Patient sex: M
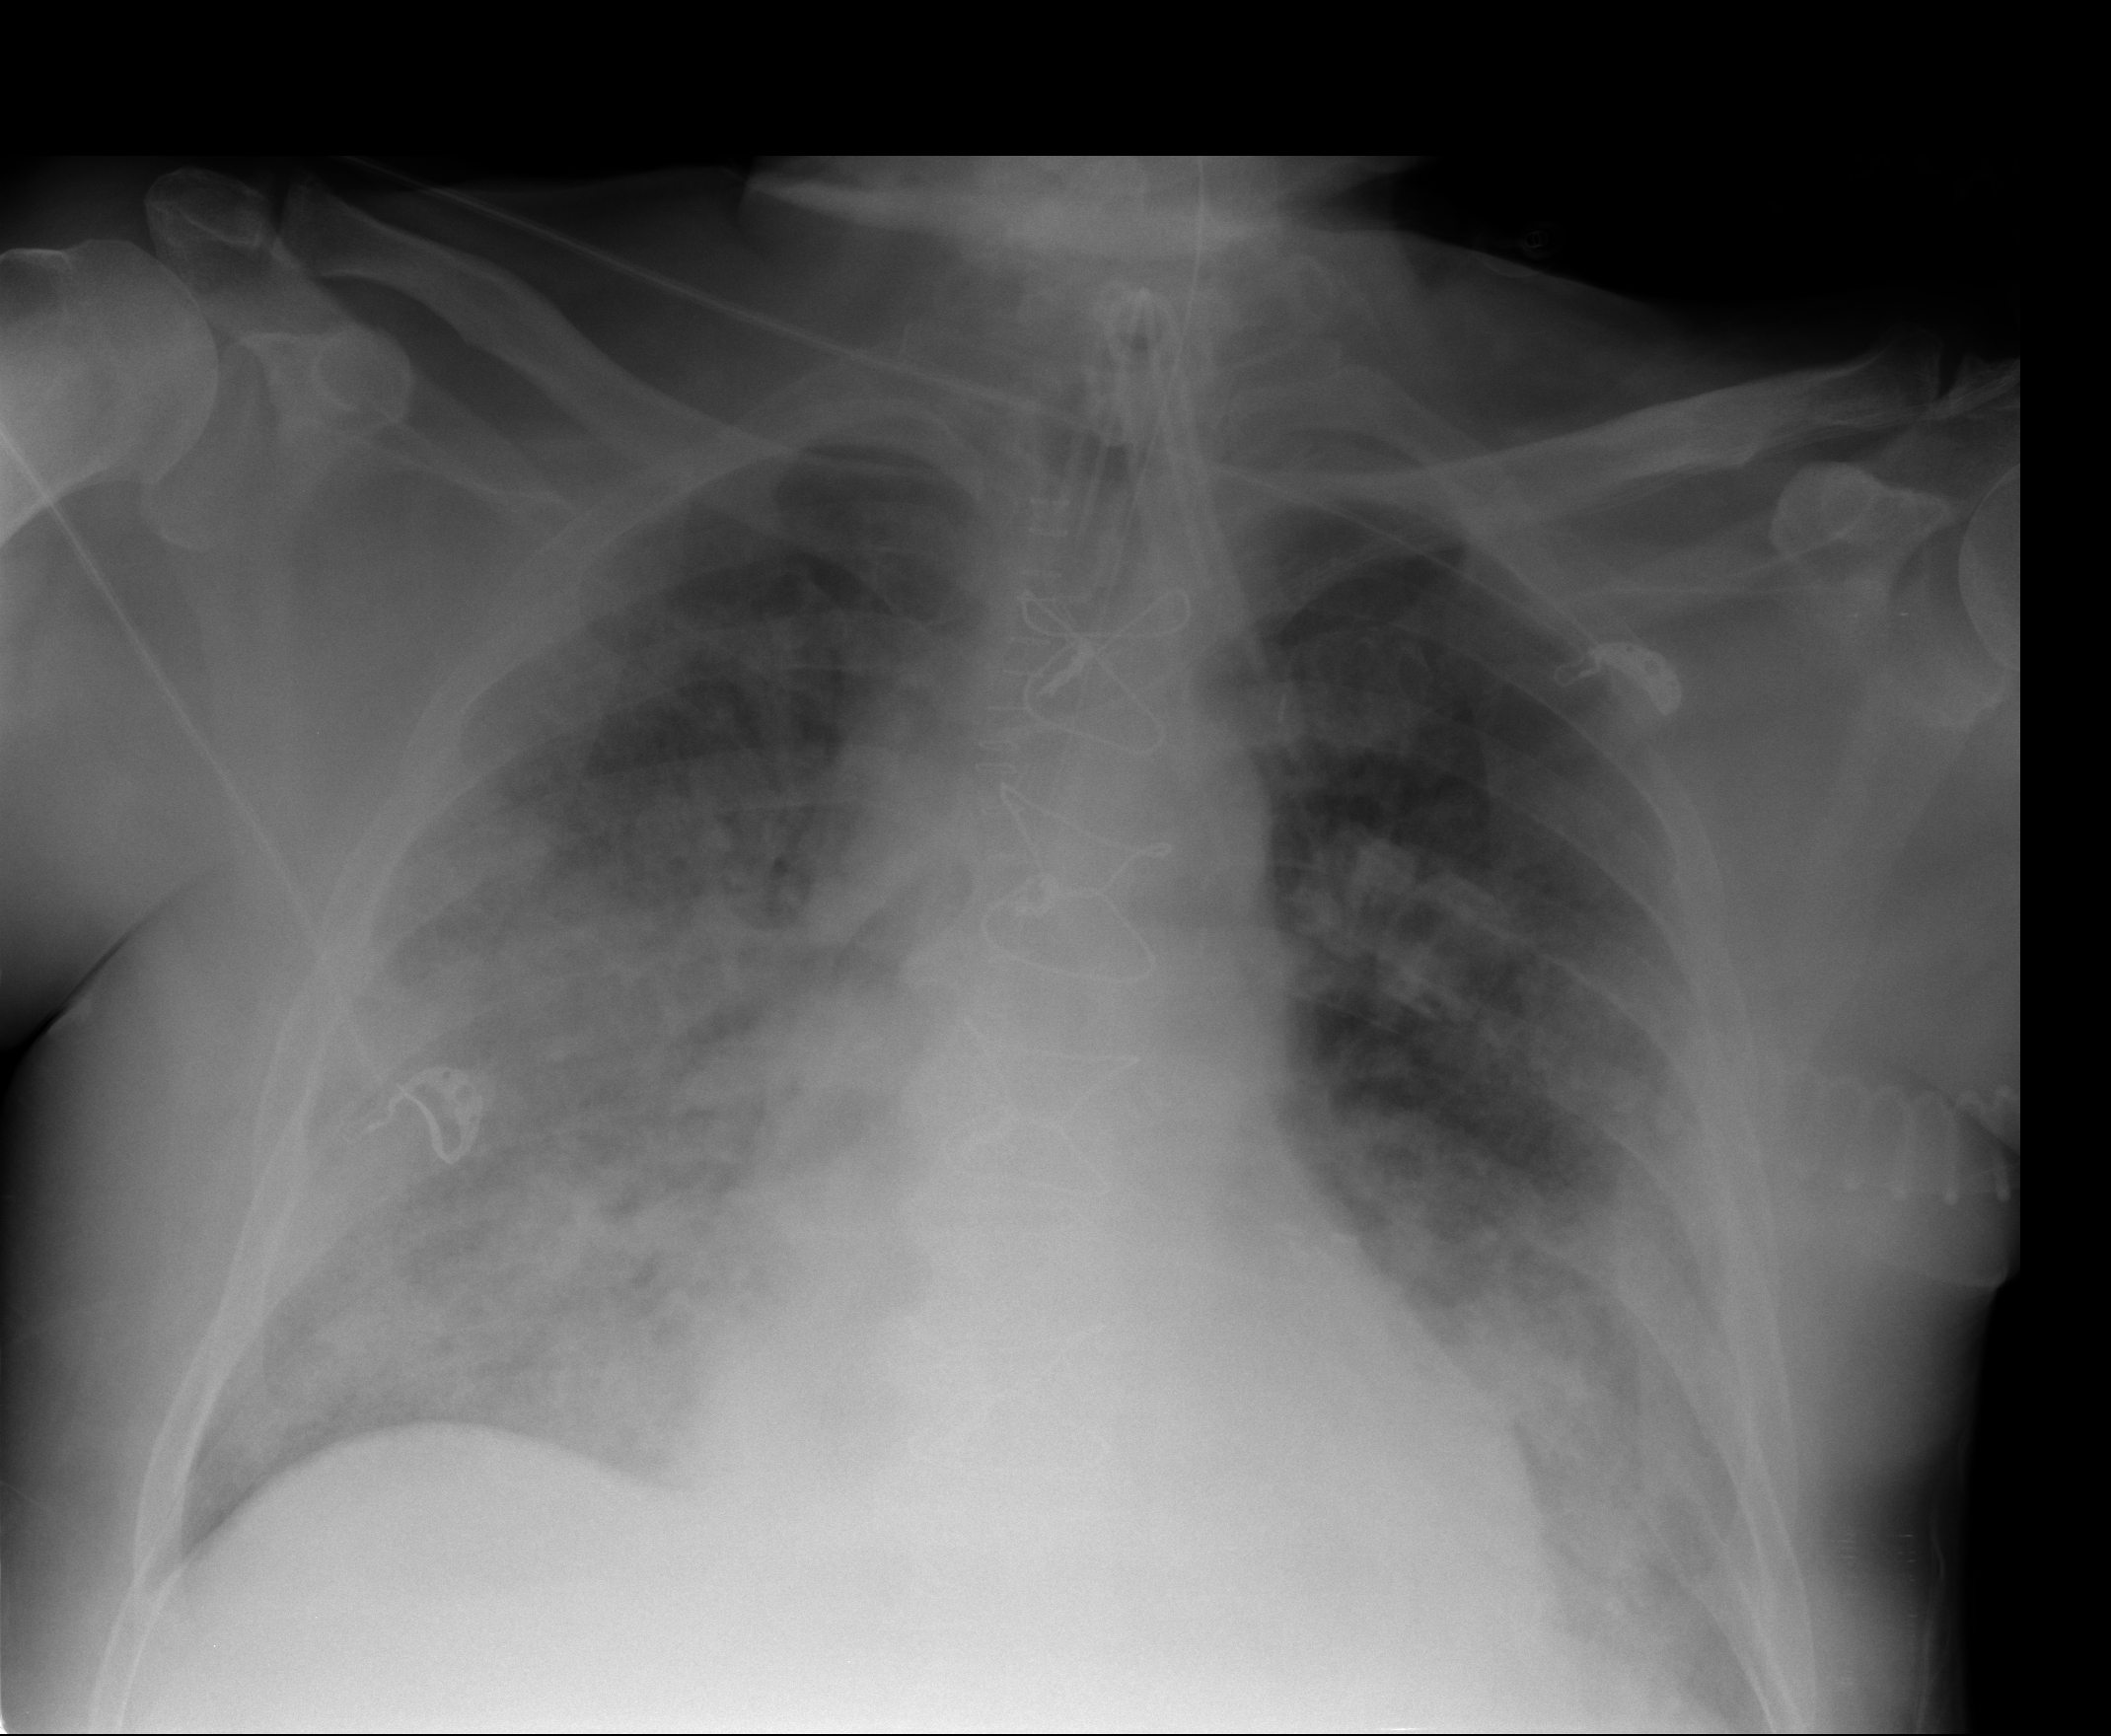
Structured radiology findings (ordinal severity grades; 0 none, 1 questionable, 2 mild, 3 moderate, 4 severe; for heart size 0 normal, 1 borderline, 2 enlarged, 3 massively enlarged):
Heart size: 0
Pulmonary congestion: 3
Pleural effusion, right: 3
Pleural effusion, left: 2
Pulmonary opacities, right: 3
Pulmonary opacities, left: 3
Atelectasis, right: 3
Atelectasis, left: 3